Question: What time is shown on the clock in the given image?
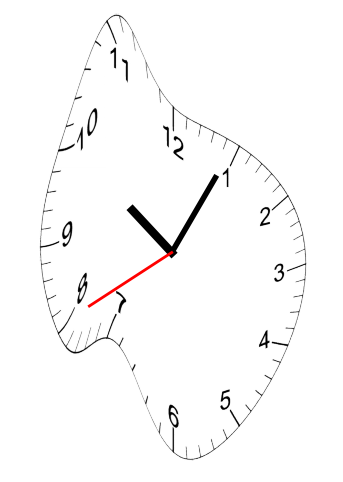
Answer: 10:04:40